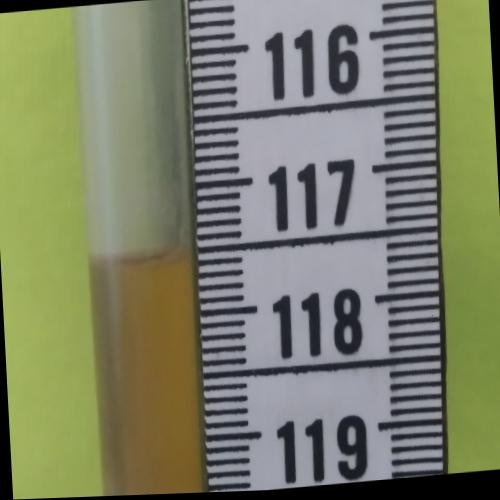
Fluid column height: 117.5 cm